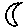
Label: moon